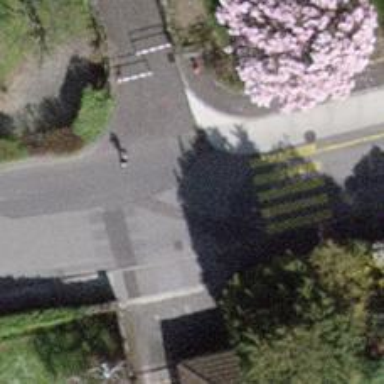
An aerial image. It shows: Tertiary road with asphalt surface.